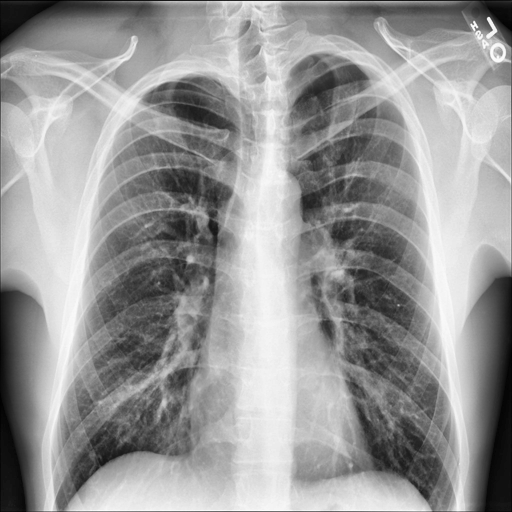
Finding: NORMAL